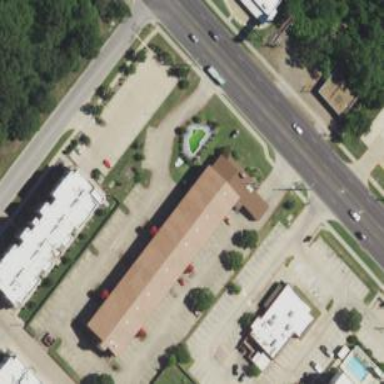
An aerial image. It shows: Building that is motel.